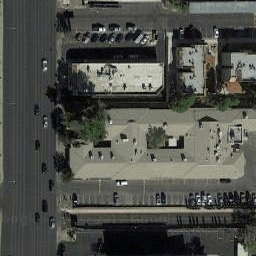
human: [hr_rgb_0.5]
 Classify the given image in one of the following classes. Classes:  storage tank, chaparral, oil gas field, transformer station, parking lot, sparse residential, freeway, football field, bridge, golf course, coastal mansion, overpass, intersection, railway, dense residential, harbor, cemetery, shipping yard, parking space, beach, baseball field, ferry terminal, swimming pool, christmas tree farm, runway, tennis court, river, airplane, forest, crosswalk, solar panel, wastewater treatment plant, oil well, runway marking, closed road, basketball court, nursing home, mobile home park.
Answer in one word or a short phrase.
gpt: nursing home